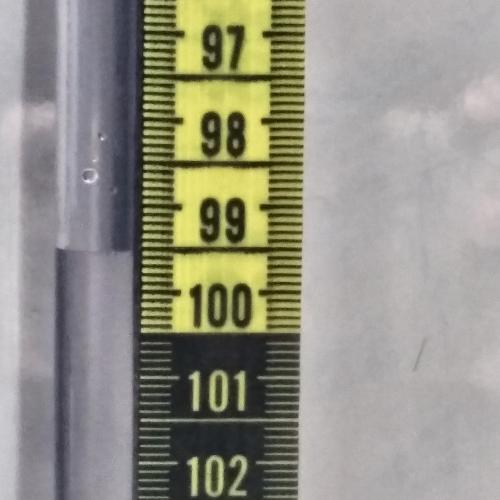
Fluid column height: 99.5 cm